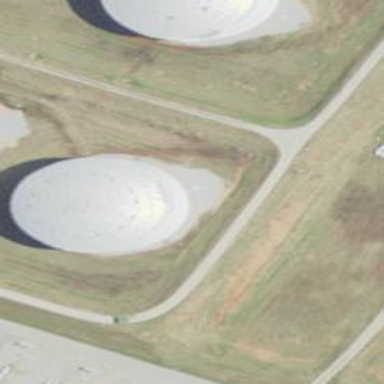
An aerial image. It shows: Storage tank which is man-made and housed in building.